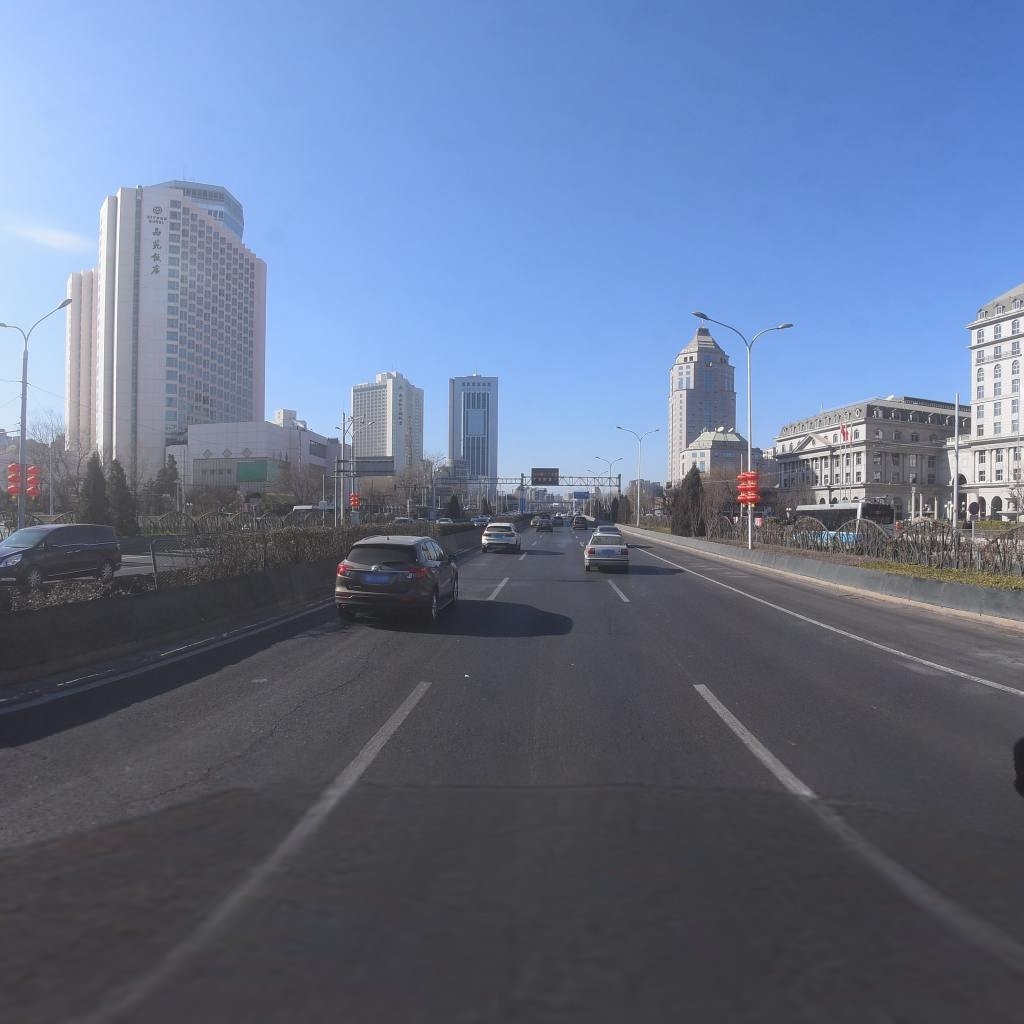
Region: Xicheng
Road damage annotations: longitudinal crack, transverse crack